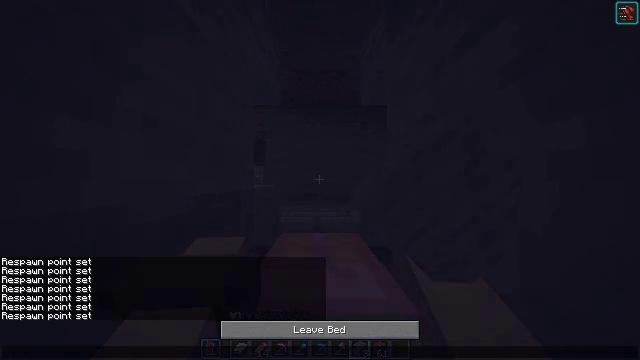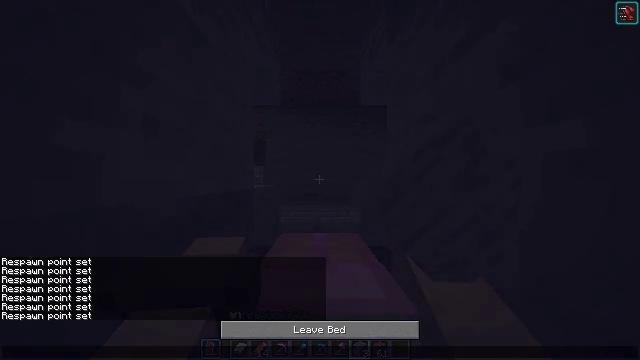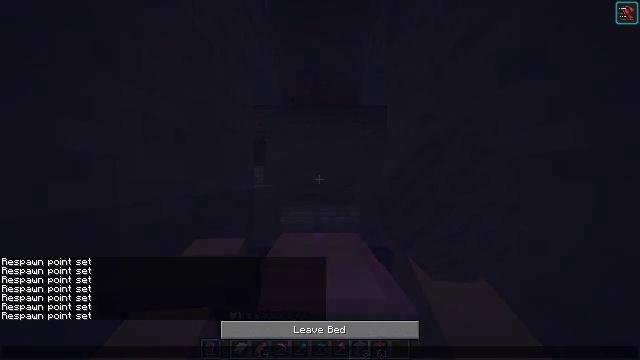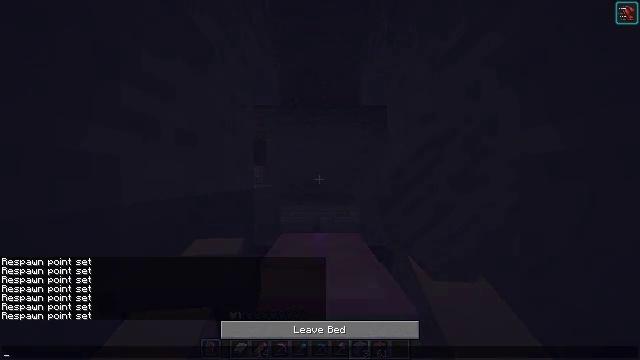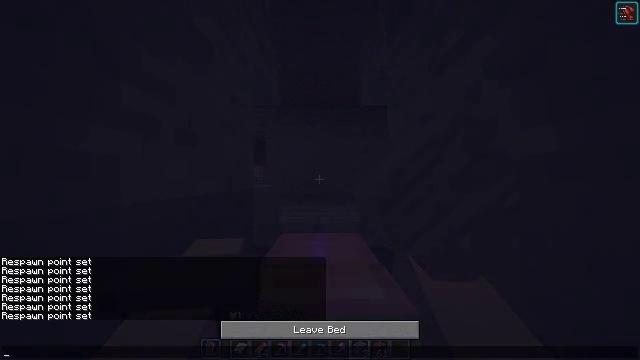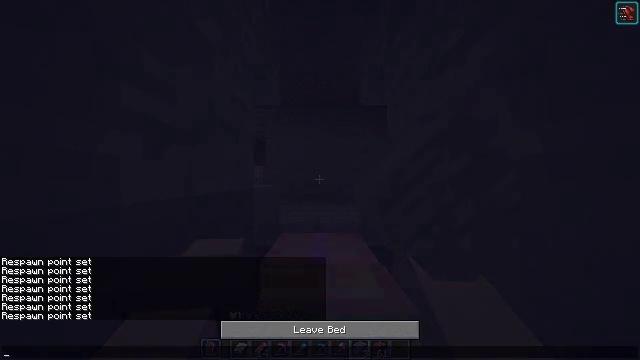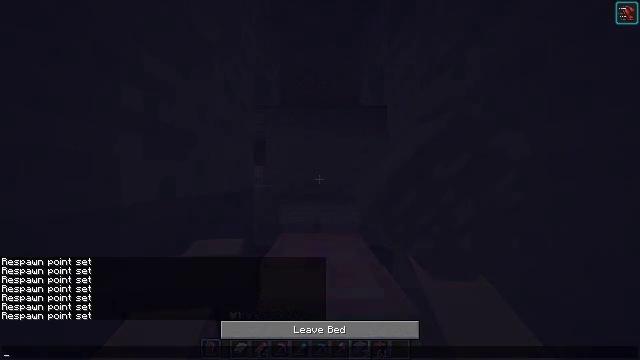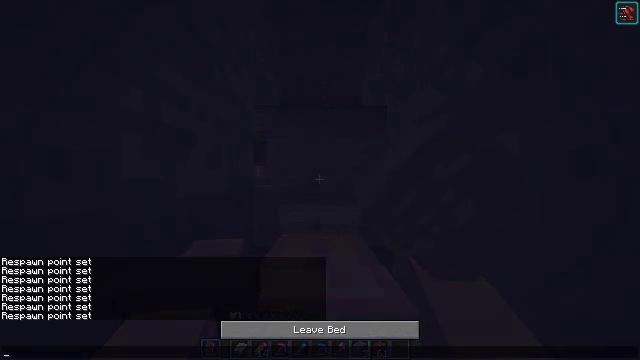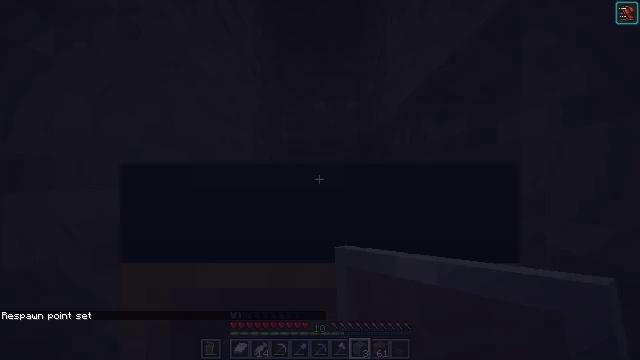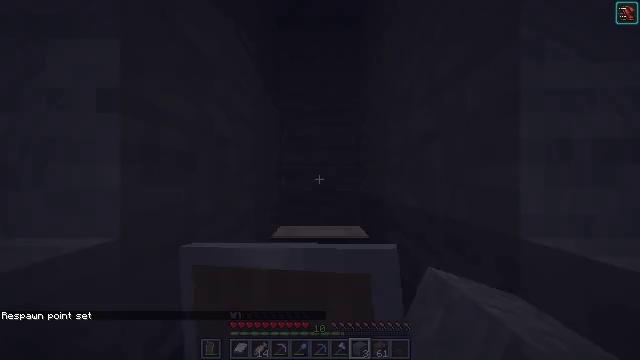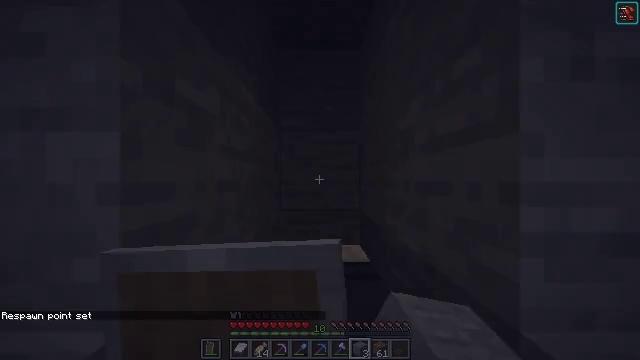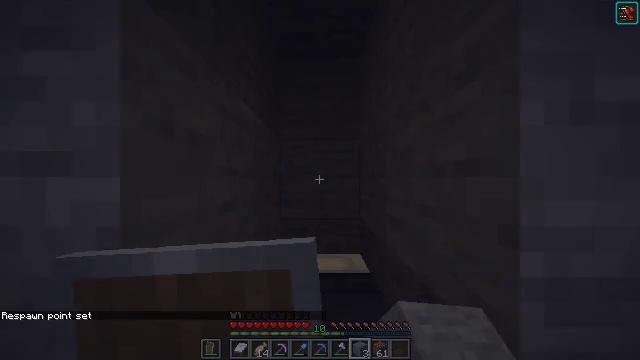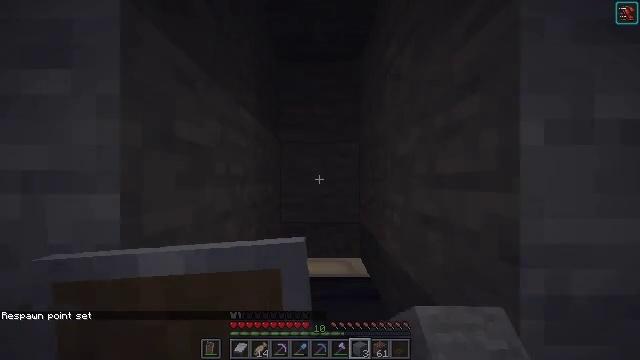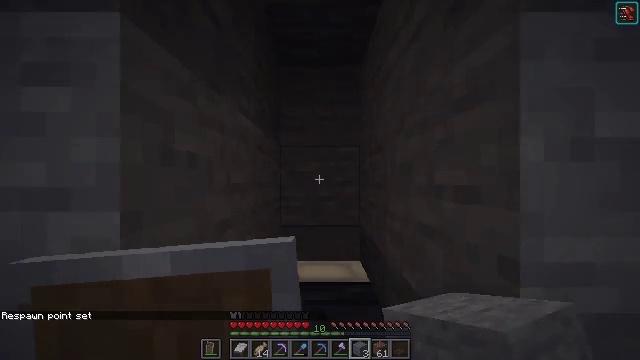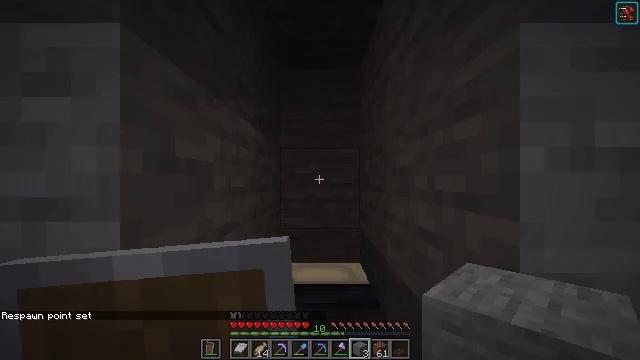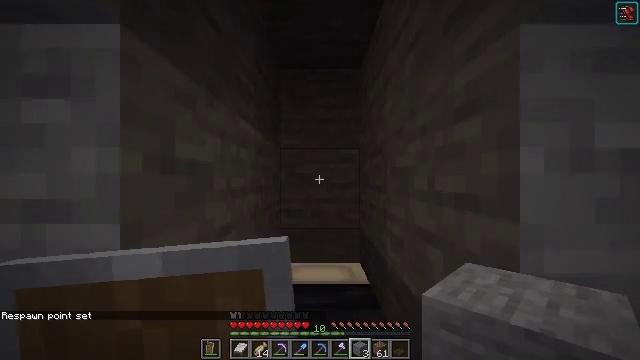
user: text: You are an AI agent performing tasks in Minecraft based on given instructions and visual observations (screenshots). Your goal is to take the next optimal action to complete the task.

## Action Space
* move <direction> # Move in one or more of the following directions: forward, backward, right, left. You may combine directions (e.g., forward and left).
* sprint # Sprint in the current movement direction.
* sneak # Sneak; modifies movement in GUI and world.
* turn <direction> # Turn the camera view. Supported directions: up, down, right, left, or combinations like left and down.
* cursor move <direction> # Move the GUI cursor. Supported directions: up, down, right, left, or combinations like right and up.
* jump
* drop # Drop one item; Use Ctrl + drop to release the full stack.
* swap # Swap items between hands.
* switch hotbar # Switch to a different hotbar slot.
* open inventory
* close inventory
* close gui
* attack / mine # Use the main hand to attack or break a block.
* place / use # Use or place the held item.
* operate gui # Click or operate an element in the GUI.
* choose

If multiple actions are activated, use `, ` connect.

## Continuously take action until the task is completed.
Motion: motion action
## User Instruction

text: Drop golden leggings.
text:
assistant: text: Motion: no_op
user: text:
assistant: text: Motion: no_op
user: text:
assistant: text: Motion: no_op
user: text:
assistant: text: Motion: no_op
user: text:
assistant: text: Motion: no_op
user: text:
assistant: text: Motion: no_op
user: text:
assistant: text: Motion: no_op
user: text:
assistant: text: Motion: no_op
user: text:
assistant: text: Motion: close gui
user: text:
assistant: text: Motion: no_op
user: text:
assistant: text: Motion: no_op
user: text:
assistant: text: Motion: no_op
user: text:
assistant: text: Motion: no_op
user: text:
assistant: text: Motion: no_op
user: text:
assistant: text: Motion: no_op
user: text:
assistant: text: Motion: no_op
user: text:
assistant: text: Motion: no_op
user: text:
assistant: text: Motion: no_op
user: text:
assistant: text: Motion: no_op
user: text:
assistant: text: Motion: no_op
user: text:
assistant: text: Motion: no_op
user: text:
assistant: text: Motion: no_op
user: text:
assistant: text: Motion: no_op
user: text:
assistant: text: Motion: no_op
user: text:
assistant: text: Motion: no_op
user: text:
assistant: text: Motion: no_op
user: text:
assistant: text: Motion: no_op
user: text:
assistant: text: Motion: no_op
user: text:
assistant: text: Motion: move back
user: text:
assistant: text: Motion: move back